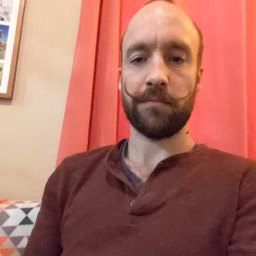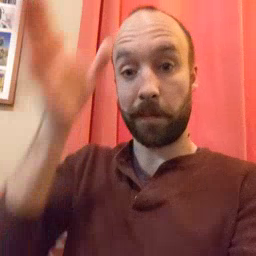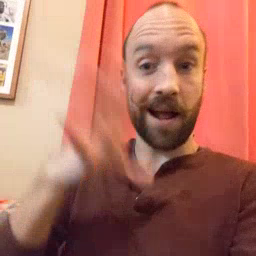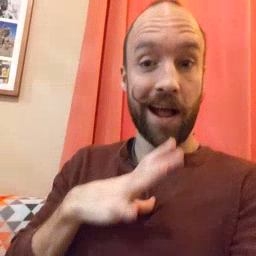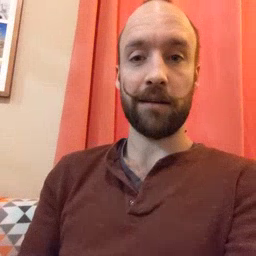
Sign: man